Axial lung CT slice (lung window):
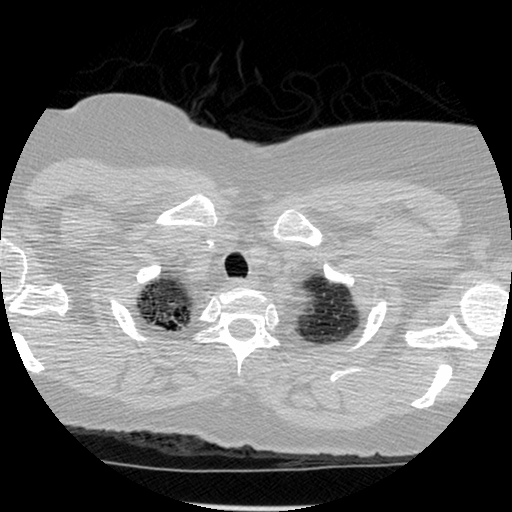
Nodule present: no